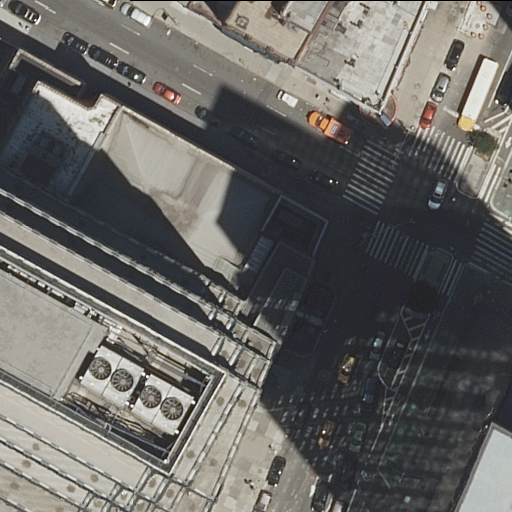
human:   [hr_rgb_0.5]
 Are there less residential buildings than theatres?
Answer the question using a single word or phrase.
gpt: no

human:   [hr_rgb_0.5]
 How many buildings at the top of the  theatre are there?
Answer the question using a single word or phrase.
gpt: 2

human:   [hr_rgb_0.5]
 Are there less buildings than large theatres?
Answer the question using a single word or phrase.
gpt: no

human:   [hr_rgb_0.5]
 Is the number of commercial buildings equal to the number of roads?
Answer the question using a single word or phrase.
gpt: no

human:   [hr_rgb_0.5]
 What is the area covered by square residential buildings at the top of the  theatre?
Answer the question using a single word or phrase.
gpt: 0m2

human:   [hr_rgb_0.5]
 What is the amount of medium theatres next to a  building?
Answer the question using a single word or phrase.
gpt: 0

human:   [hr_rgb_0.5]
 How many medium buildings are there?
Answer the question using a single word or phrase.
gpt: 2

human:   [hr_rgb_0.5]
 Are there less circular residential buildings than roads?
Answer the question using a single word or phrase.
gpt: yes

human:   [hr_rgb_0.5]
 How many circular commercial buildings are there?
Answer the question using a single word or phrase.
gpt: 0

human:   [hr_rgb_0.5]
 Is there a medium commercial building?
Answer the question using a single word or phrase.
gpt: no

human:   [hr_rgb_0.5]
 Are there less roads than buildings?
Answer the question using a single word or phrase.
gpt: yes

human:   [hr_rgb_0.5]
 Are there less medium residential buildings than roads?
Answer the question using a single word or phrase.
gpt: yes

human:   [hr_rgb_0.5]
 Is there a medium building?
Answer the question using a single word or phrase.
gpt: yes

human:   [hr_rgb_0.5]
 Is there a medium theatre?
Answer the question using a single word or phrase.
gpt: no

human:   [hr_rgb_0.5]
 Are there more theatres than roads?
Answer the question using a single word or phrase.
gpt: no

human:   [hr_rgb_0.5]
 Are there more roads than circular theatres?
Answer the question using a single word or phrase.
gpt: yes

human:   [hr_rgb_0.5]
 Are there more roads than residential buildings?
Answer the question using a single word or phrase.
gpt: yes

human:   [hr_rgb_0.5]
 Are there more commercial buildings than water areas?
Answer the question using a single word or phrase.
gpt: yes

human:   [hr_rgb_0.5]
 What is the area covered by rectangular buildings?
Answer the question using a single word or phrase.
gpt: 880m2

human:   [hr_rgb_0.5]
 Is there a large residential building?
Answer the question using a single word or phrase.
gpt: no

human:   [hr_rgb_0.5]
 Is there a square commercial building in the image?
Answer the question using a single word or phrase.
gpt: no

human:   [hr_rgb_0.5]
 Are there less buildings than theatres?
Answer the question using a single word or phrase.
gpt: no

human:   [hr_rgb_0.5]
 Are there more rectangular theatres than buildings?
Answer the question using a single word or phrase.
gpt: no

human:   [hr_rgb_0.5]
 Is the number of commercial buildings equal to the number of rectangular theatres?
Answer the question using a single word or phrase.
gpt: no

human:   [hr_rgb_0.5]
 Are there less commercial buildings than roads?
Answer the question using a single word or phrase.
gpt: yes

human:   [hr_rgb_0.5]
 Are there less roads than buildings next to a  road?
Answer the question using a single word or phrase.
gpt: yes

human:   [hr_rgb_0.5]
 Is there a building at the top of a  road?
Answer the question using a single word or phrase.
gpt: yes

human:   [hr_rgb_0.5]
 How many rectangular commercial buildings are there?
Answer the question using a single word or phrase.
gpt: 1

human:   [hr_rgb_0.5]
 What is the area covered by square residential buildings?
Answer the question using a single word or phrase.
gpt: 0m2

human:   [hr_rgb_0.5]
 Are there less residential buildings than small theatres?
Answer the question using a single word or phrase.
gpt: no

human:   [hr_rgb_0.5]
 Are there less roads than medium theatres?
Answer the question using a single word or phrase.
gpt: no

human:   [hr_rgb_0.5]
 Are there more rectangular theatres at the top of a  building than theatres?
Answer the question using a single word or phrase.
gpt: no

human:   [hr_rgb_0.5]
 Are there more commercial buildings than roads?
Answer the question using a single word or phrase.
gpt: no

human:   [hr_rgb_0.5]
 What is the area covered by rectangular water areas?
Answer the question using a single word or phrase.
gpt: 0m2

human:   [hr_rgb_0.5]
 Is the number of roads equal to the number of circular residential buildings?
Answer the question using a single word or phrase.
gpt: no

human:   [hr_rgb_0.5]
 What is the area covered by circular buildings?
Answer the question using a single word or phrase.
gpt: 0m2